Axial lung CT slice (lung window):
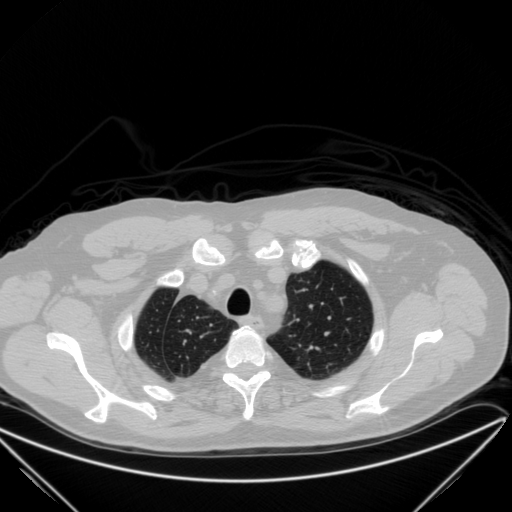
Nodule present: no